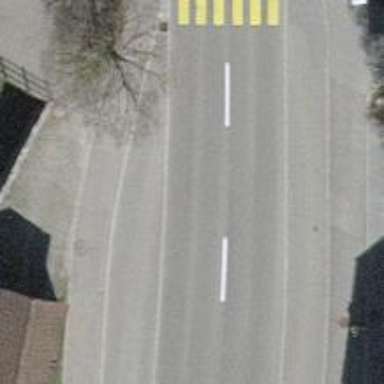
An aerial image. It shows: Public transport stop position.